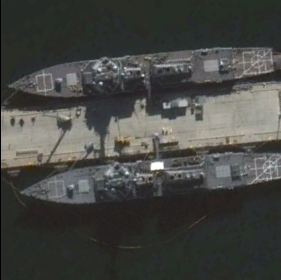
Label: destroyer